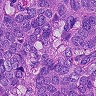
Metastatic tissue present: yes